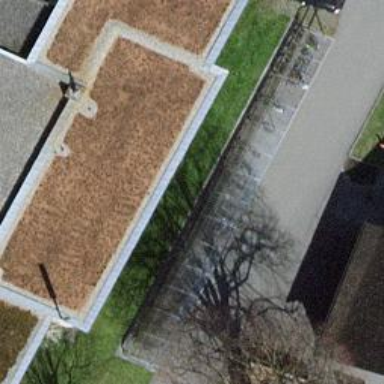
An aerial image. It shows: Bicycle parking facility.